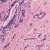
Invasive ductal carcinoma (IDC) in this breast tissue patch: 0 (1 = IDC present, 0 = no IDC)